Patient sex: M
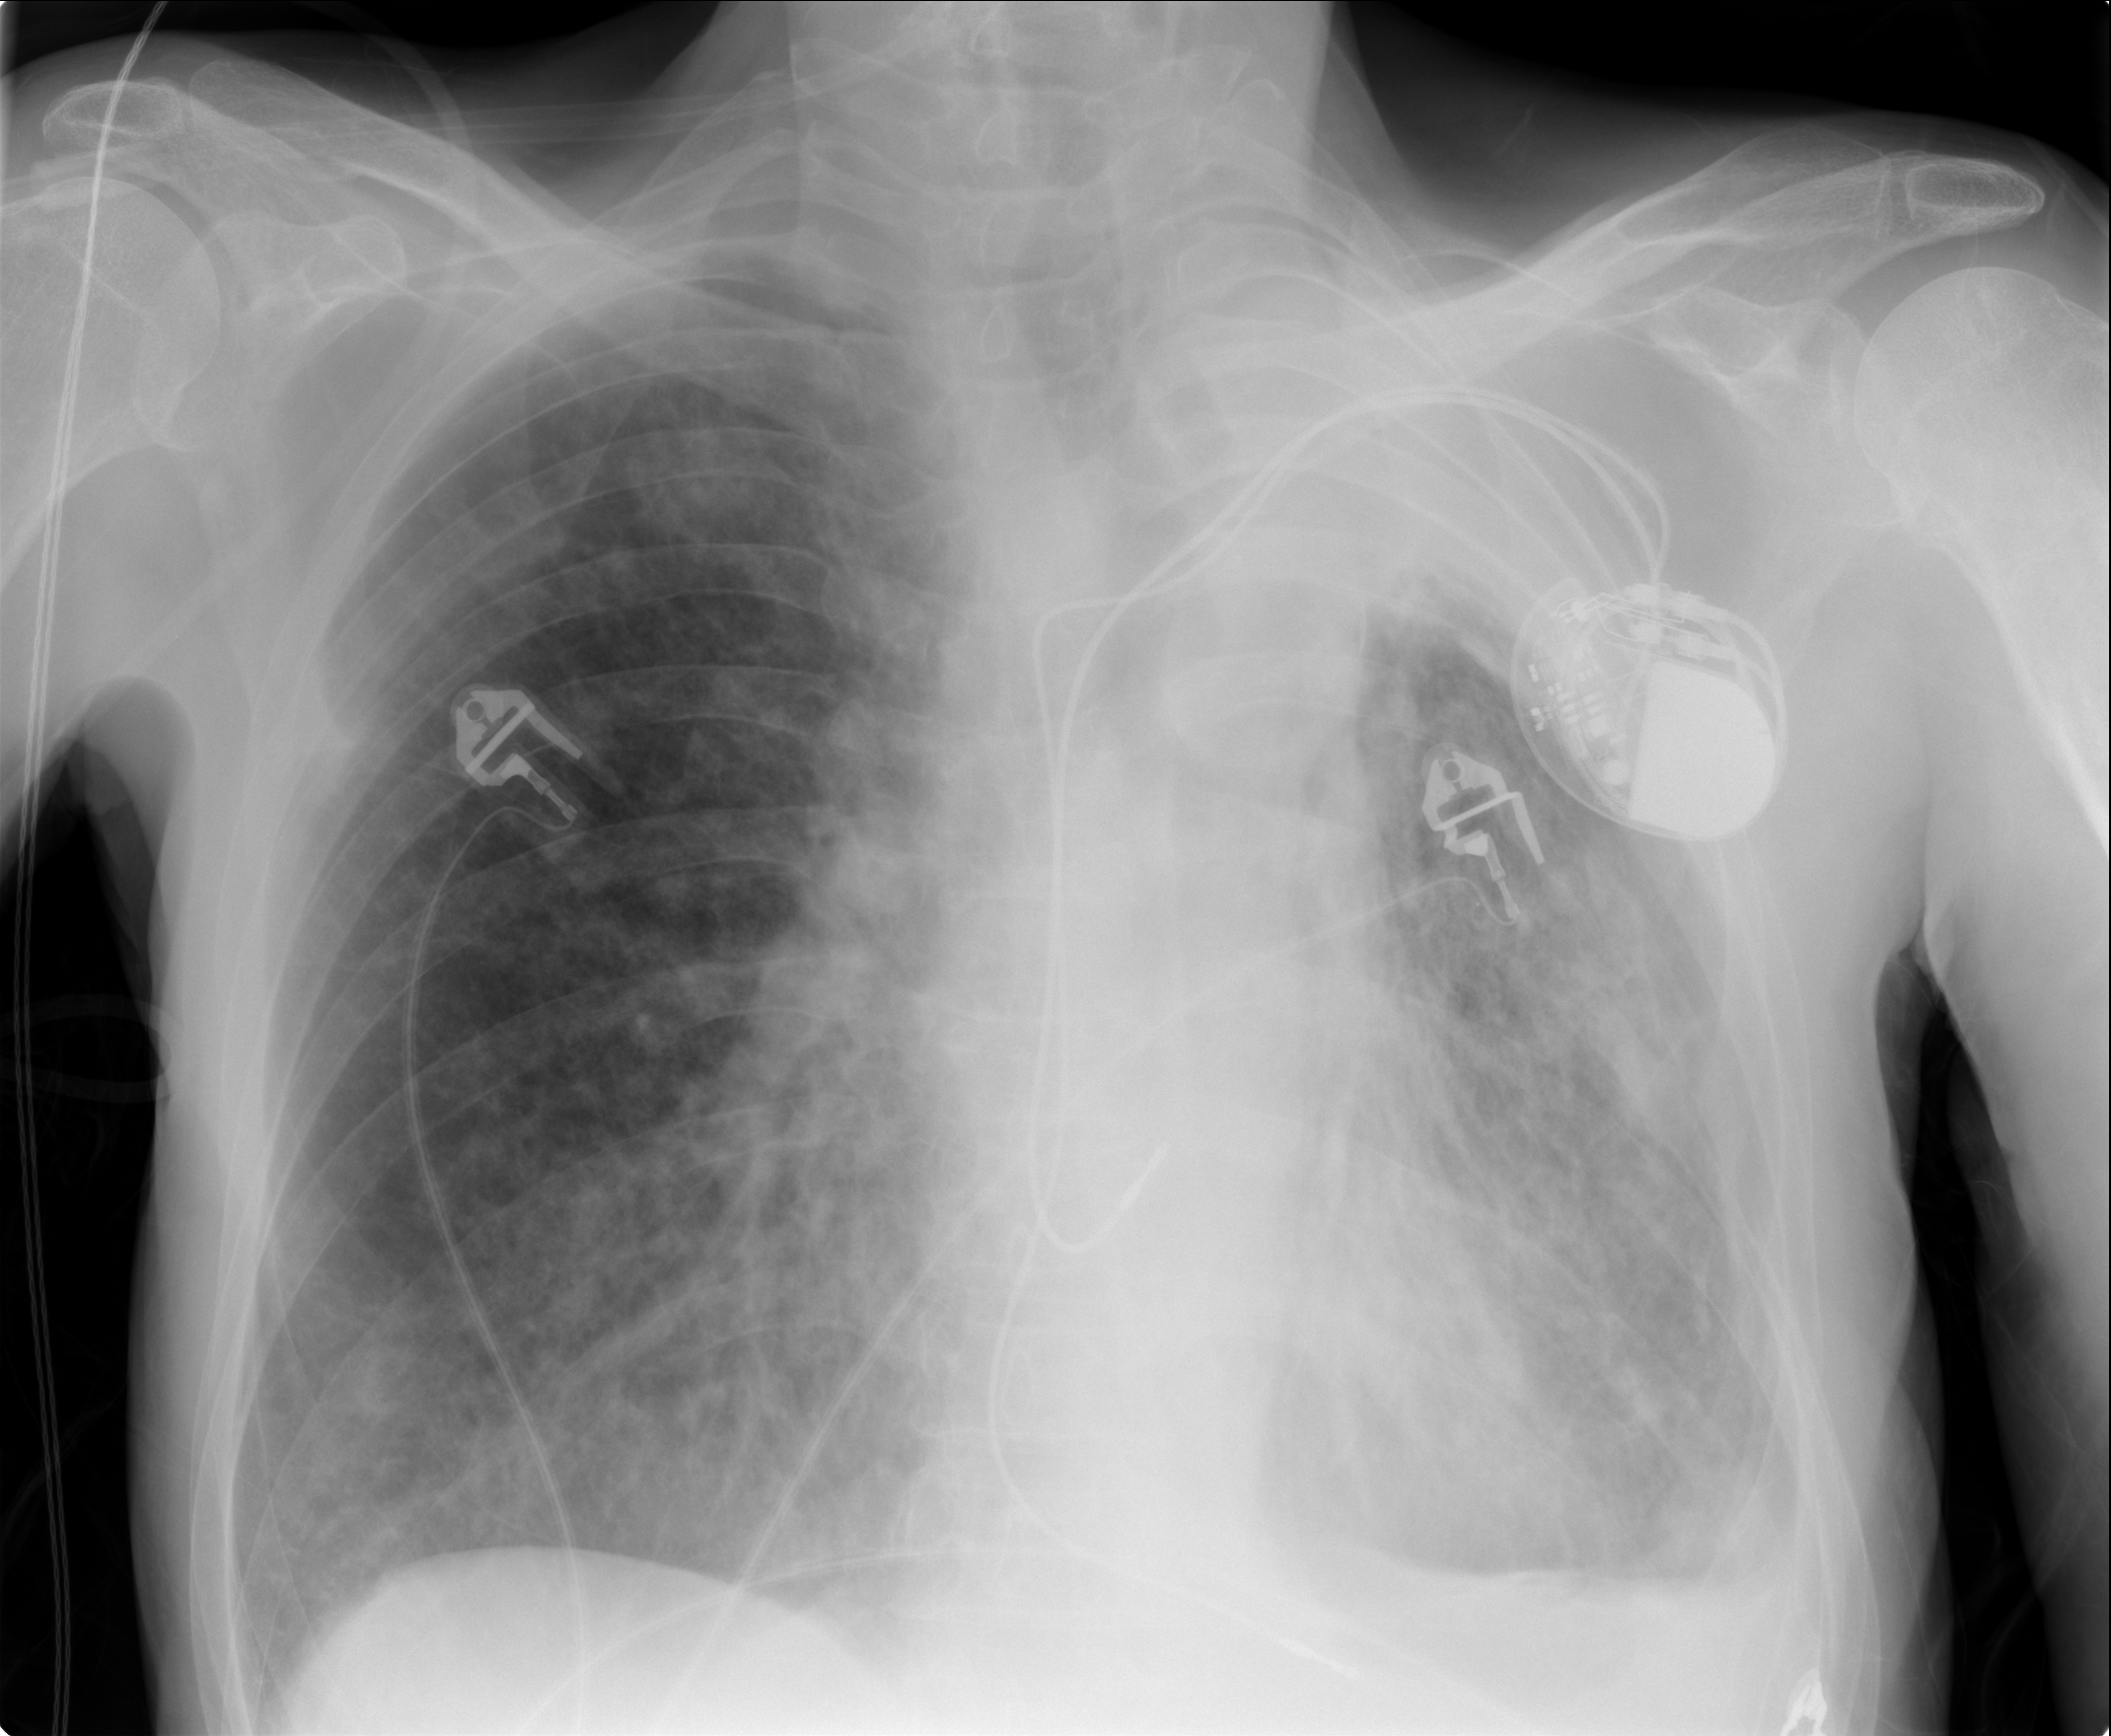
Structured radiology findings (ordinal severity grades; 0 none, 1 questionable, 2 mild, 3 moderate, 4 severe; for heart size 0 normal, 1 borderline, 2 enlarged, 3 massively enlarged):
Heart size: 0
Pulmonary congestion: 3
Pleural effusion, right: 2
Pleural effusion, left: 3
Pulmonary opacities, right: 3
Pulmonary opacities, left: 3
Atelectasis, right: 2
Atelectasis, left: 3